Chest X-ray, PA view. Patient: 53 years old, sex F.
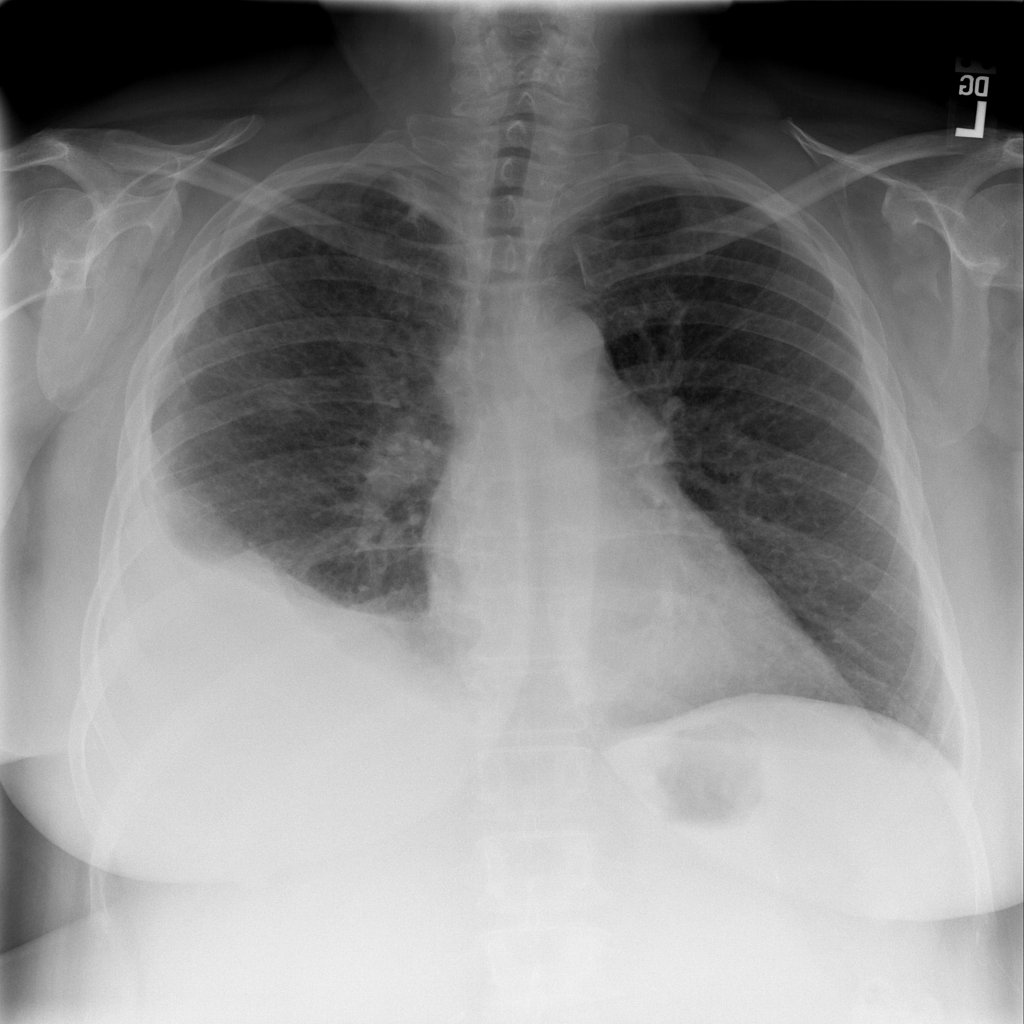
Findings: Atelectasis, Effusion